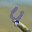
Label: 4